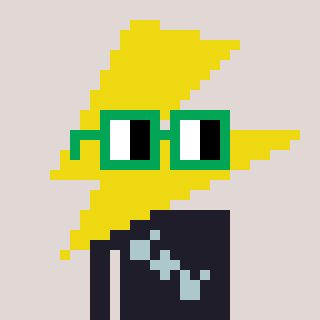
a pixel art character with square green glasses, a lightning bolt-shaped head and a grayscale-colored body on a warm background